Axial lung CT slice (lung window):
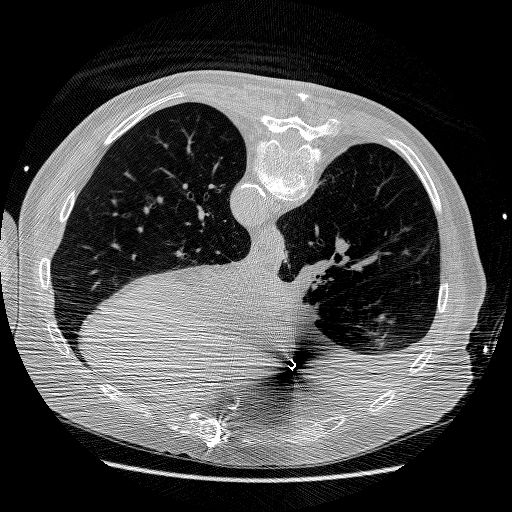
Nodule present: no